Field crop: maize
Growth stage: 2
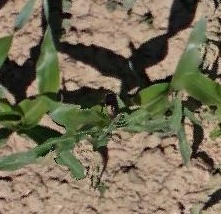
Species: maize